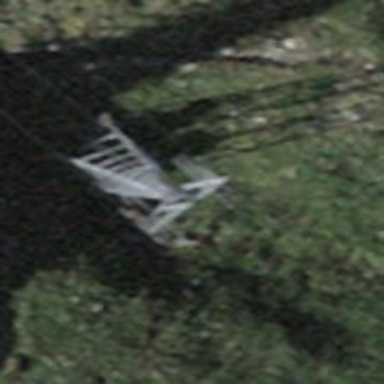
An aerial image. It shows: Pylon used for aerialway.